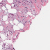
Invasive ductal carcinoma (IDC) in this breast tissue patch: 1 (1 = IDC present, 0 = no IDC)